Question: I'm trying to get data from web service. Here my code.
'''
$scope.savePricing = function(){
var pricing = {
"PricingSchemeId": 0,
"Name": $scope.name,
"LastUserName": "Tan",
"LastModifiedDate": "",
"IsActive": true,
"CurrencyId": $scope.selectedCurrency.CurrencyId,
}
$http({
url: config.addPricing,
data: pricing,
method: "POST"
}).success(function(data){
alert("Success");
}).error(function(data){
alert("Failed");
});
})
'''
But when i run this function, this error is shown:

What can i do now?
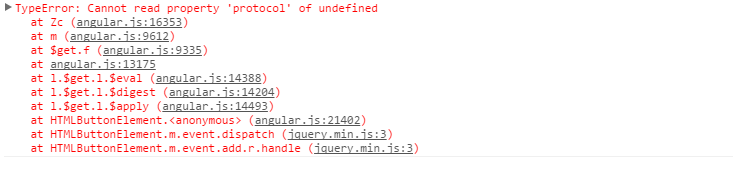
Answer: 'config.addPricing' is undefined. I can easily reproduce that error as follows:
'index.html':
'''
<!DOCTYPE html>
<html ng-app="Foo">
<head>
<script src="http://cdnjs.cloudflare.com/ajax/libs/angular.js/1.3.14/angular.min.js"></script>
<script src="my-angular.js"></script>
</head>
<body ng-controller="SomeCtrl">
<button ng-click="go()">Go</button>
</body>
</html>
'''
'my-angular.js':
'''
var app = angular.module("Foo", []);
app.controller("SomeCtrl", function($scope, $http) {
var config = {}; // Note the lack of "url" field.
$scope.go = function() {
$http({
url: config.url, // undefined
data: {},
method: "POST"
}).success(function(data) {
console.log("Success: data", data);
}).error(function(data) {
console.log("Error: data", data);
});
};
});
'''